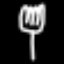
Label: fork